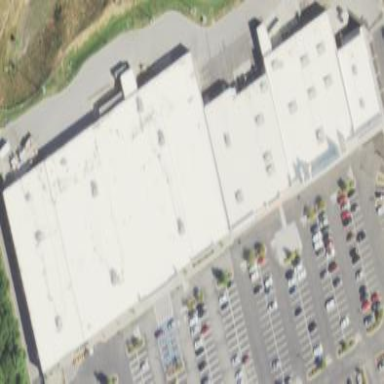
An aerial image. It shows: Retail building.